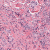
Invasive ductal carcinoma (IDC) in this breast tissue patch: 0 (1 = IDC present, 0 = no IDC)